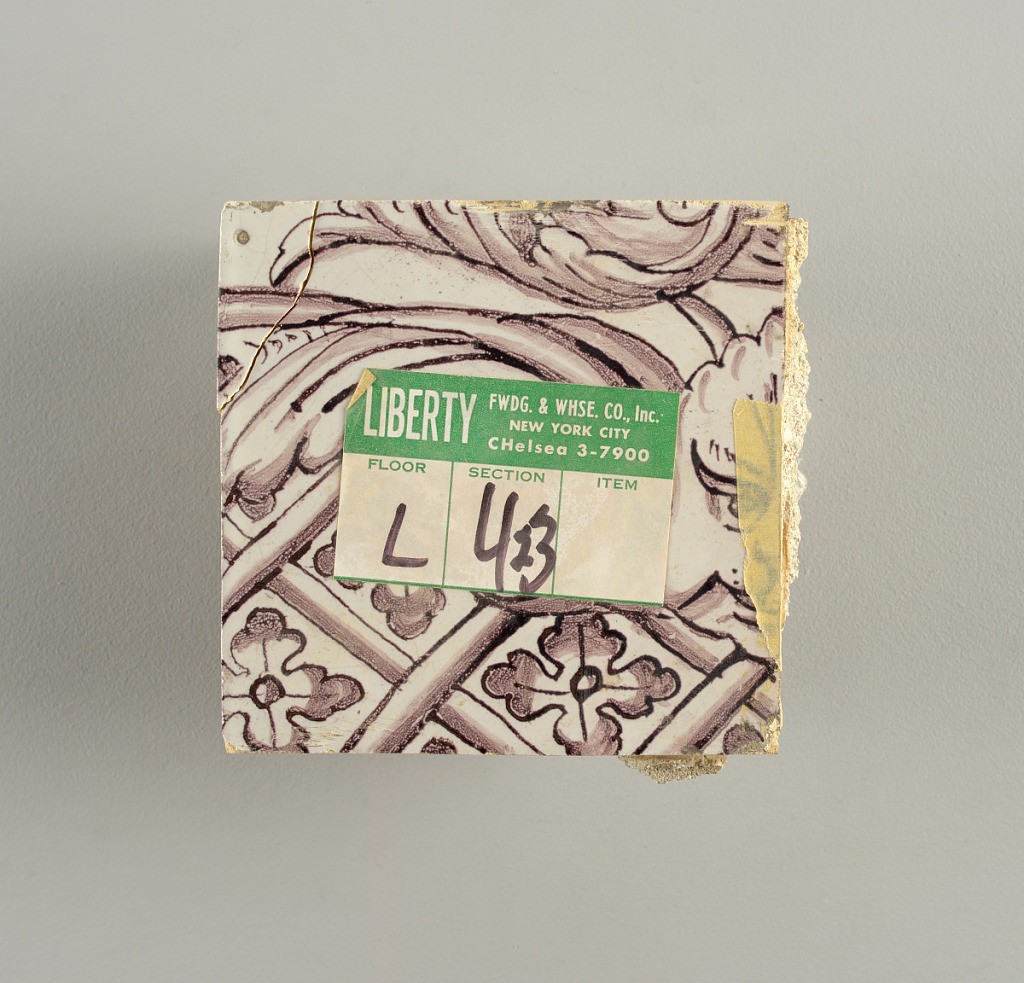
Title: Wall facing
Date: ca. 1725
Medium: Tin-glazed earthenware, underglaze
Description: Horizontal rectangle.  Thirty-seven tiles wide and twenty-one high with opening for door or window nineteen and one-half tiles high and twelve wide.  To left and right of opening, centered canopy above. Left, woman representing Hope, right, a sculputure urn.  Centered above opening, a mascaron.  Arabesque design of foliage.